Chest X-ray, AP view. Patient: 34 years old, sex F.
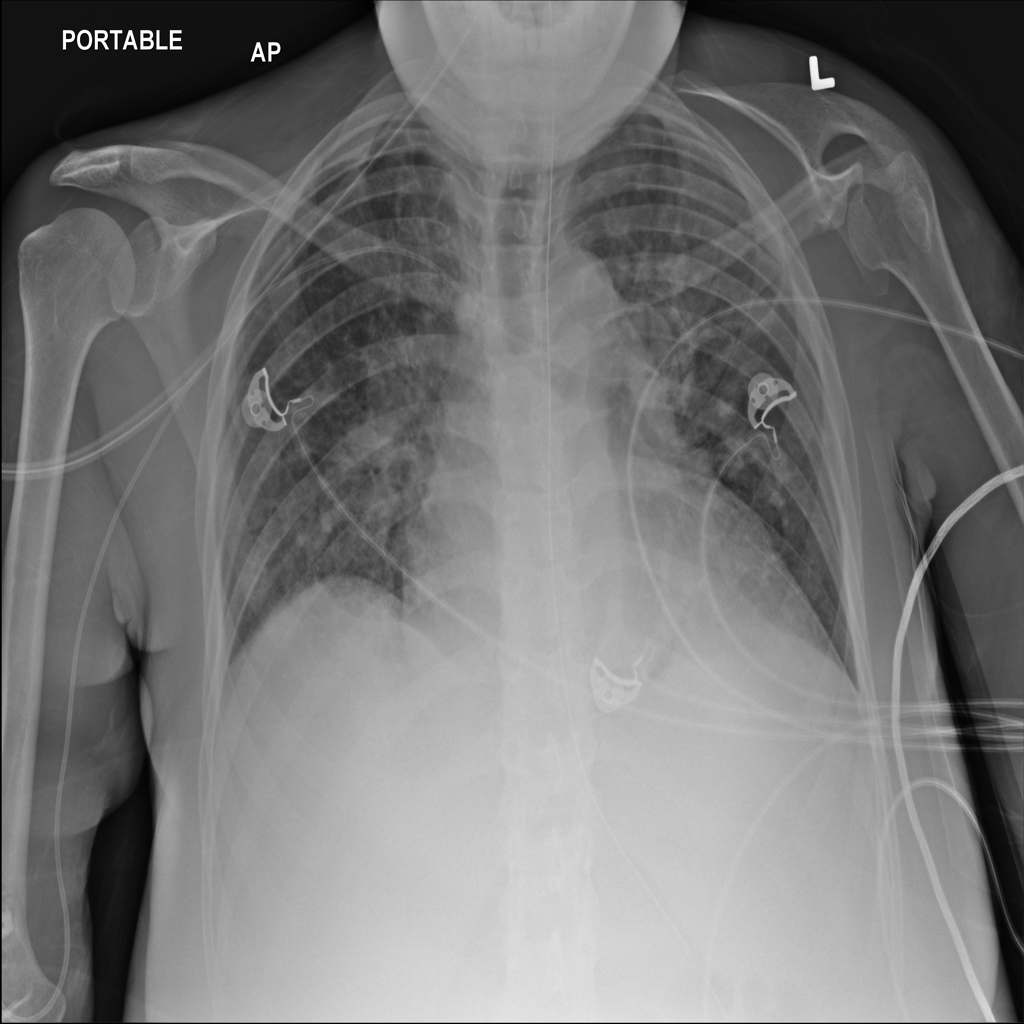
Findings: No Finding